Field crop: maize
Growth stage: 2
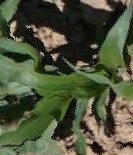
Species: maize